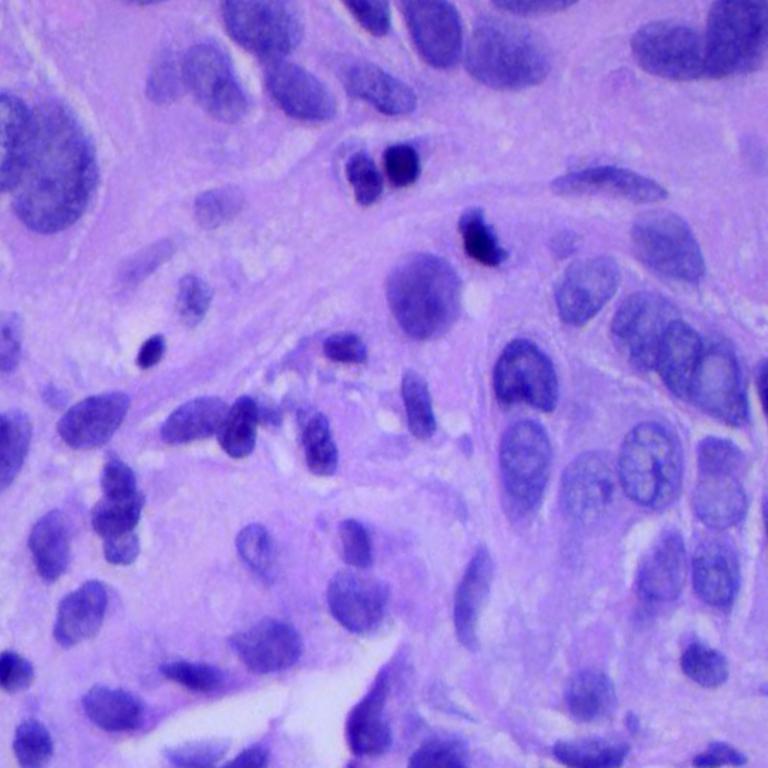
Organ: lung
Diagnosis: squamous carcinomas